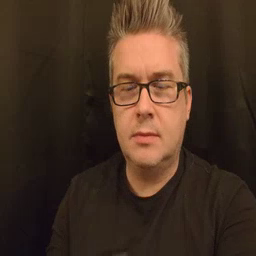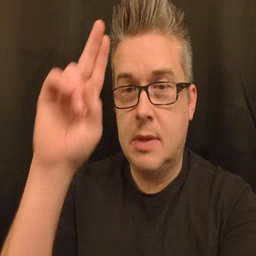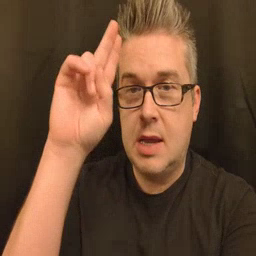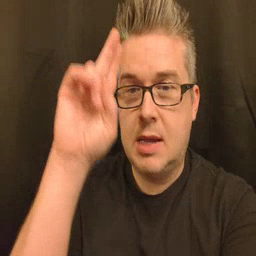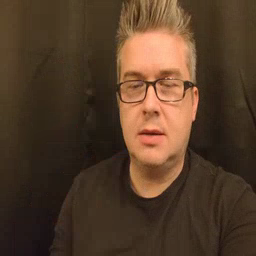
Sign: uncle